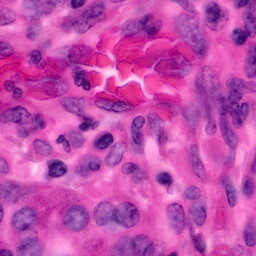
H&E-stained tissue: Pancreatic